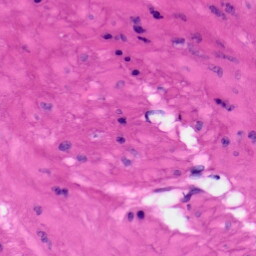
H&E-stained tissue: Skin